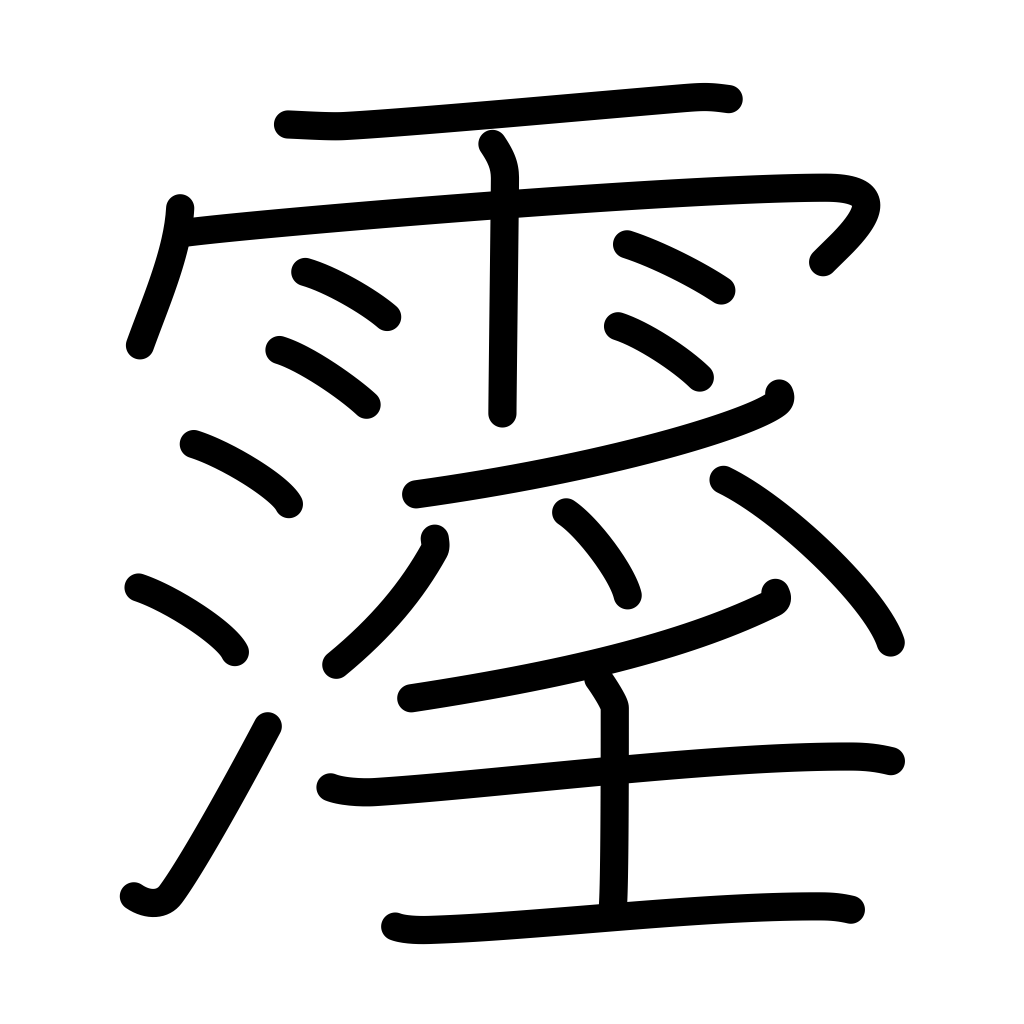
Meaning: rain lasting at least ten days